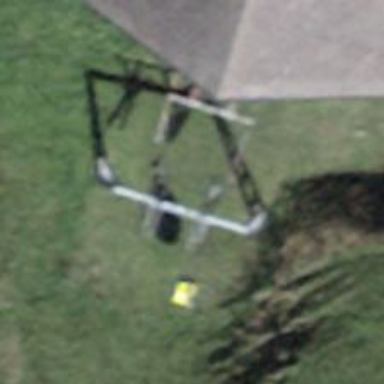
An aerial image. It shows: Pylon for aerialway.